Field crop: maize
Growth stage: 2
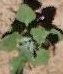
Species: chenopodium